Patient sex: F
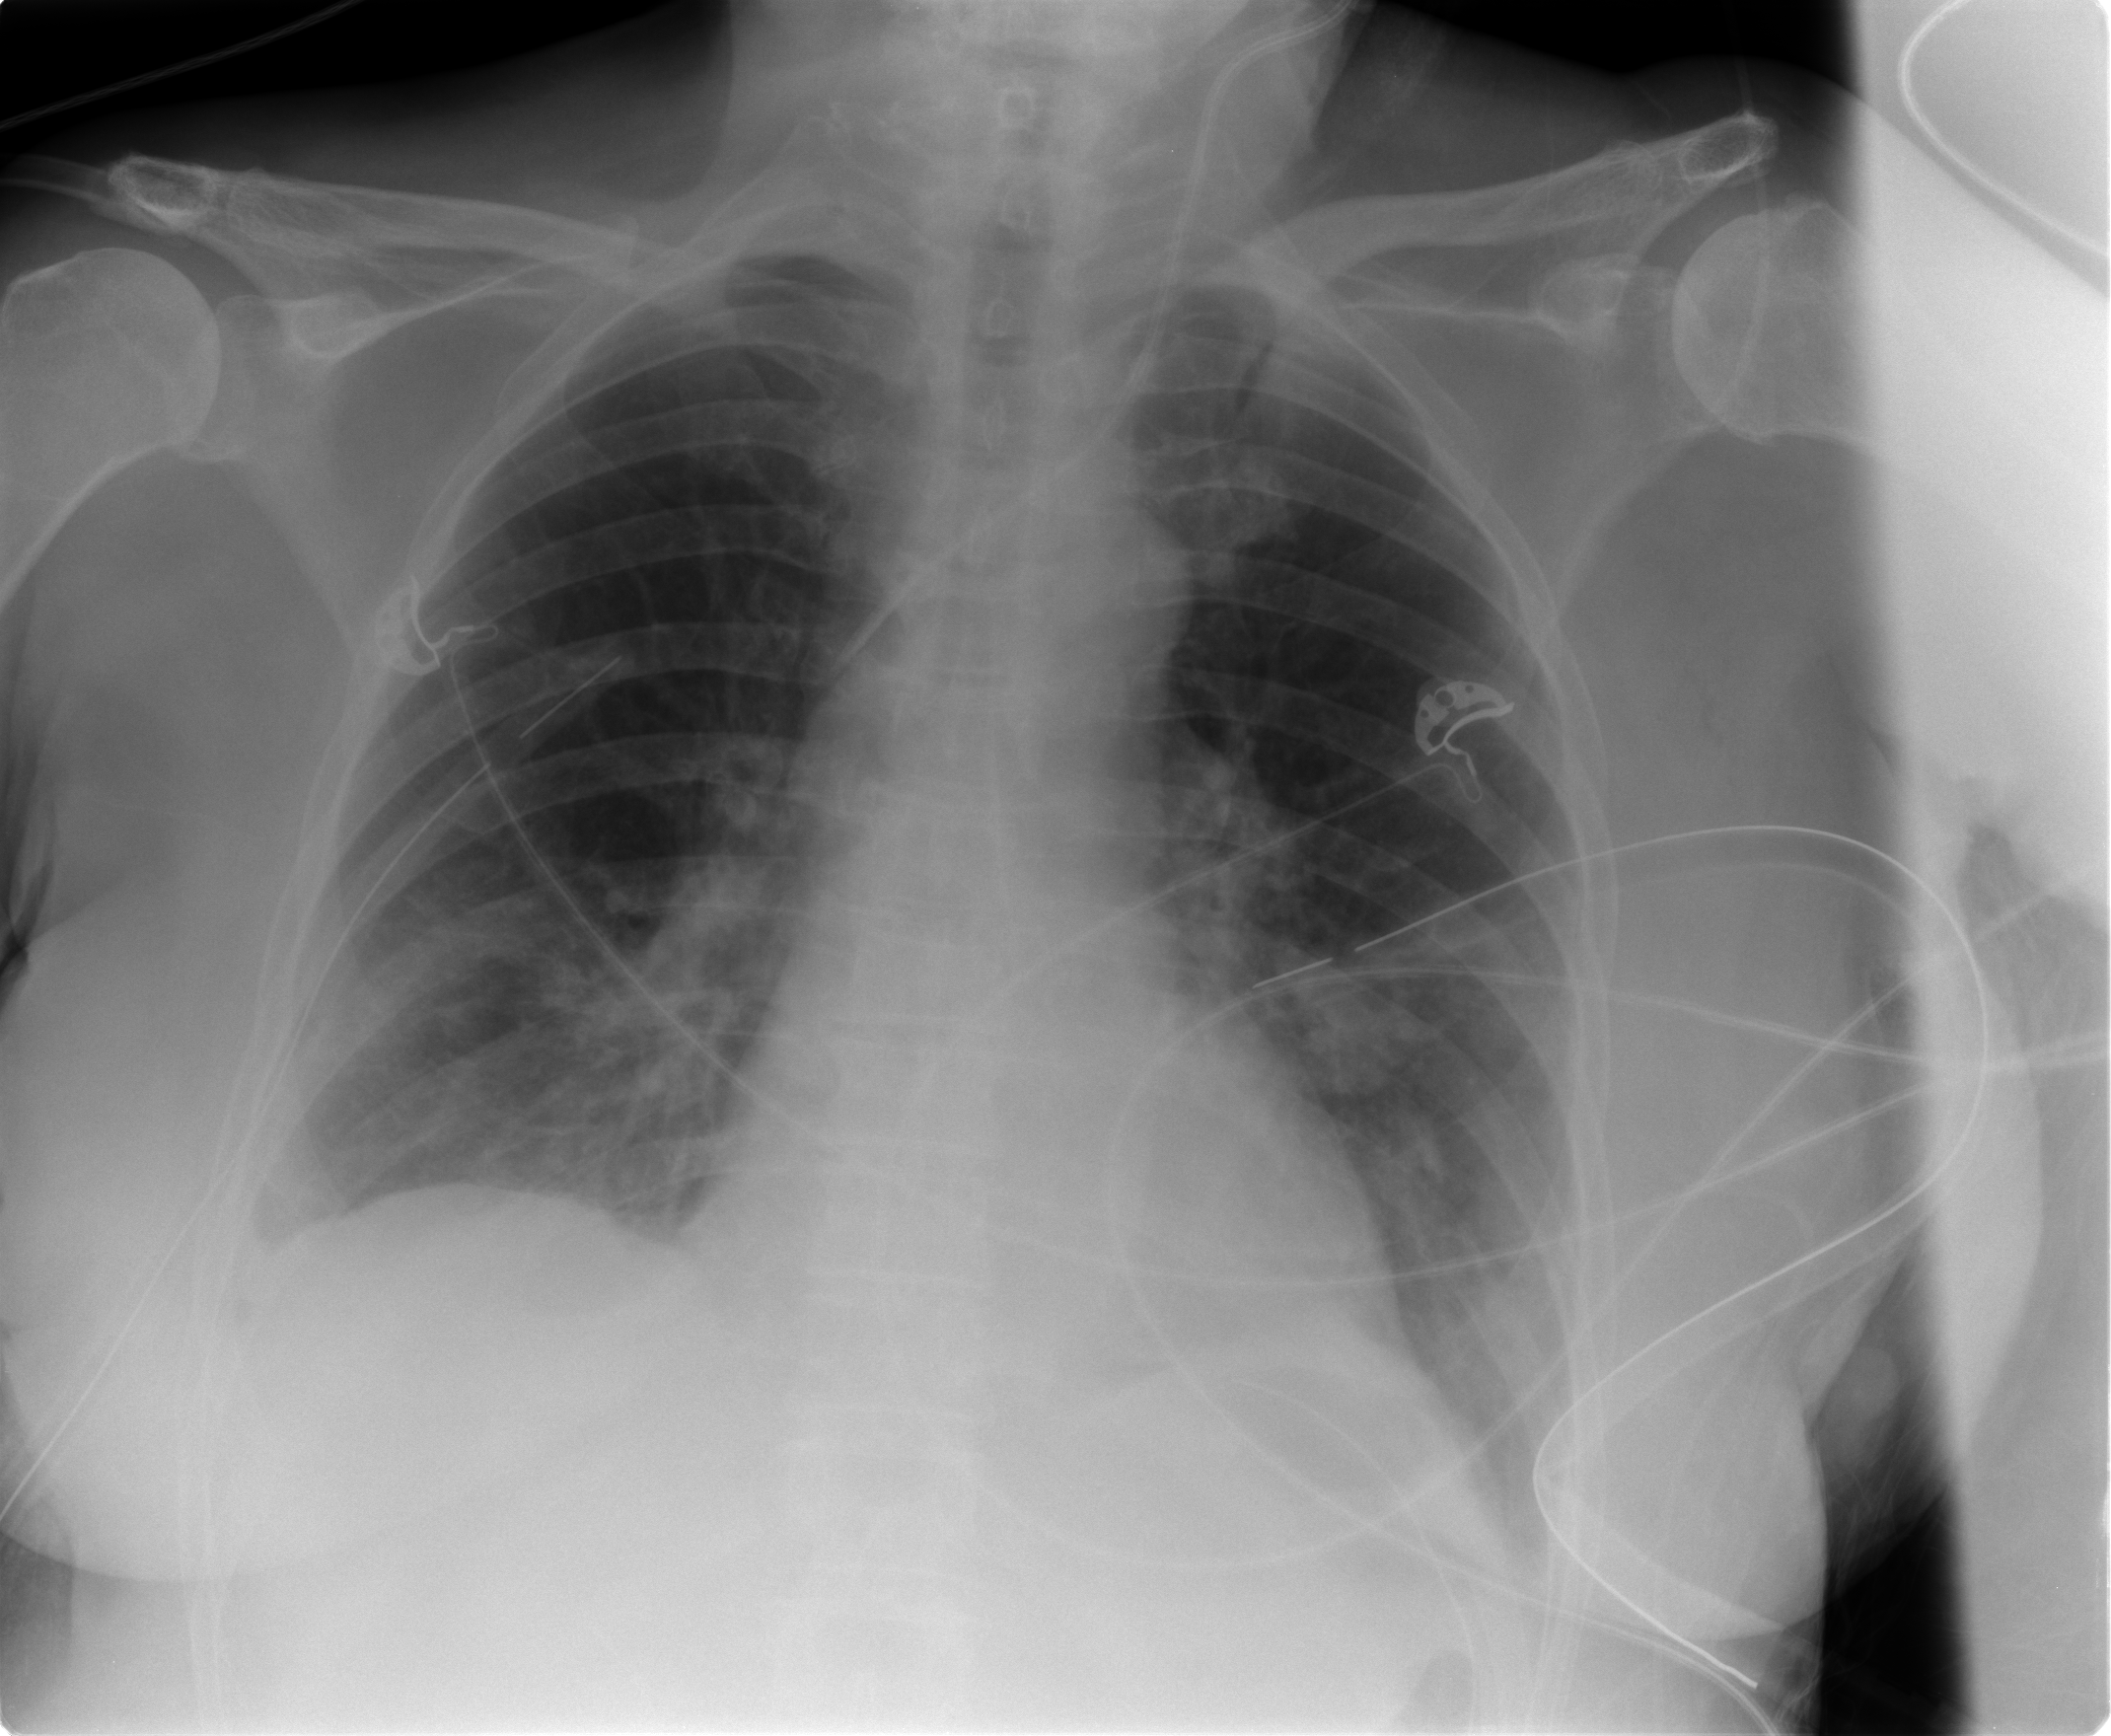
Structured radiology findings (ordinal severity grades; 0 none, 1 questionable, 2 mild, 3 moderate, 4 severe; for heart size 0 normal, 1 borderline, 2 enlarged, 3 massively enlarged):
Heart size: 0
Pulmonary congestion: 2
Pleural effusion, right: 1
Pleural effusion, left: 0
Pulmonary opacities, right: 0
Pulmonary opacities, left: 0
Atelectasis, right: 2
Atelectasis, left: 0